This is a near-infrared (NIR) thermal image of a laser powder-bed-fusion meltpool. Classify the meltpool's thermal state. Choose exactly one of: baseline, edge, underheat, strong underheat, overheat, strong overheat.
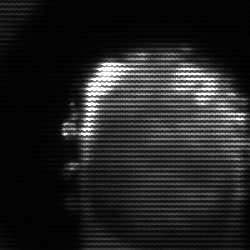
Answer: baseline